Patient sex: F
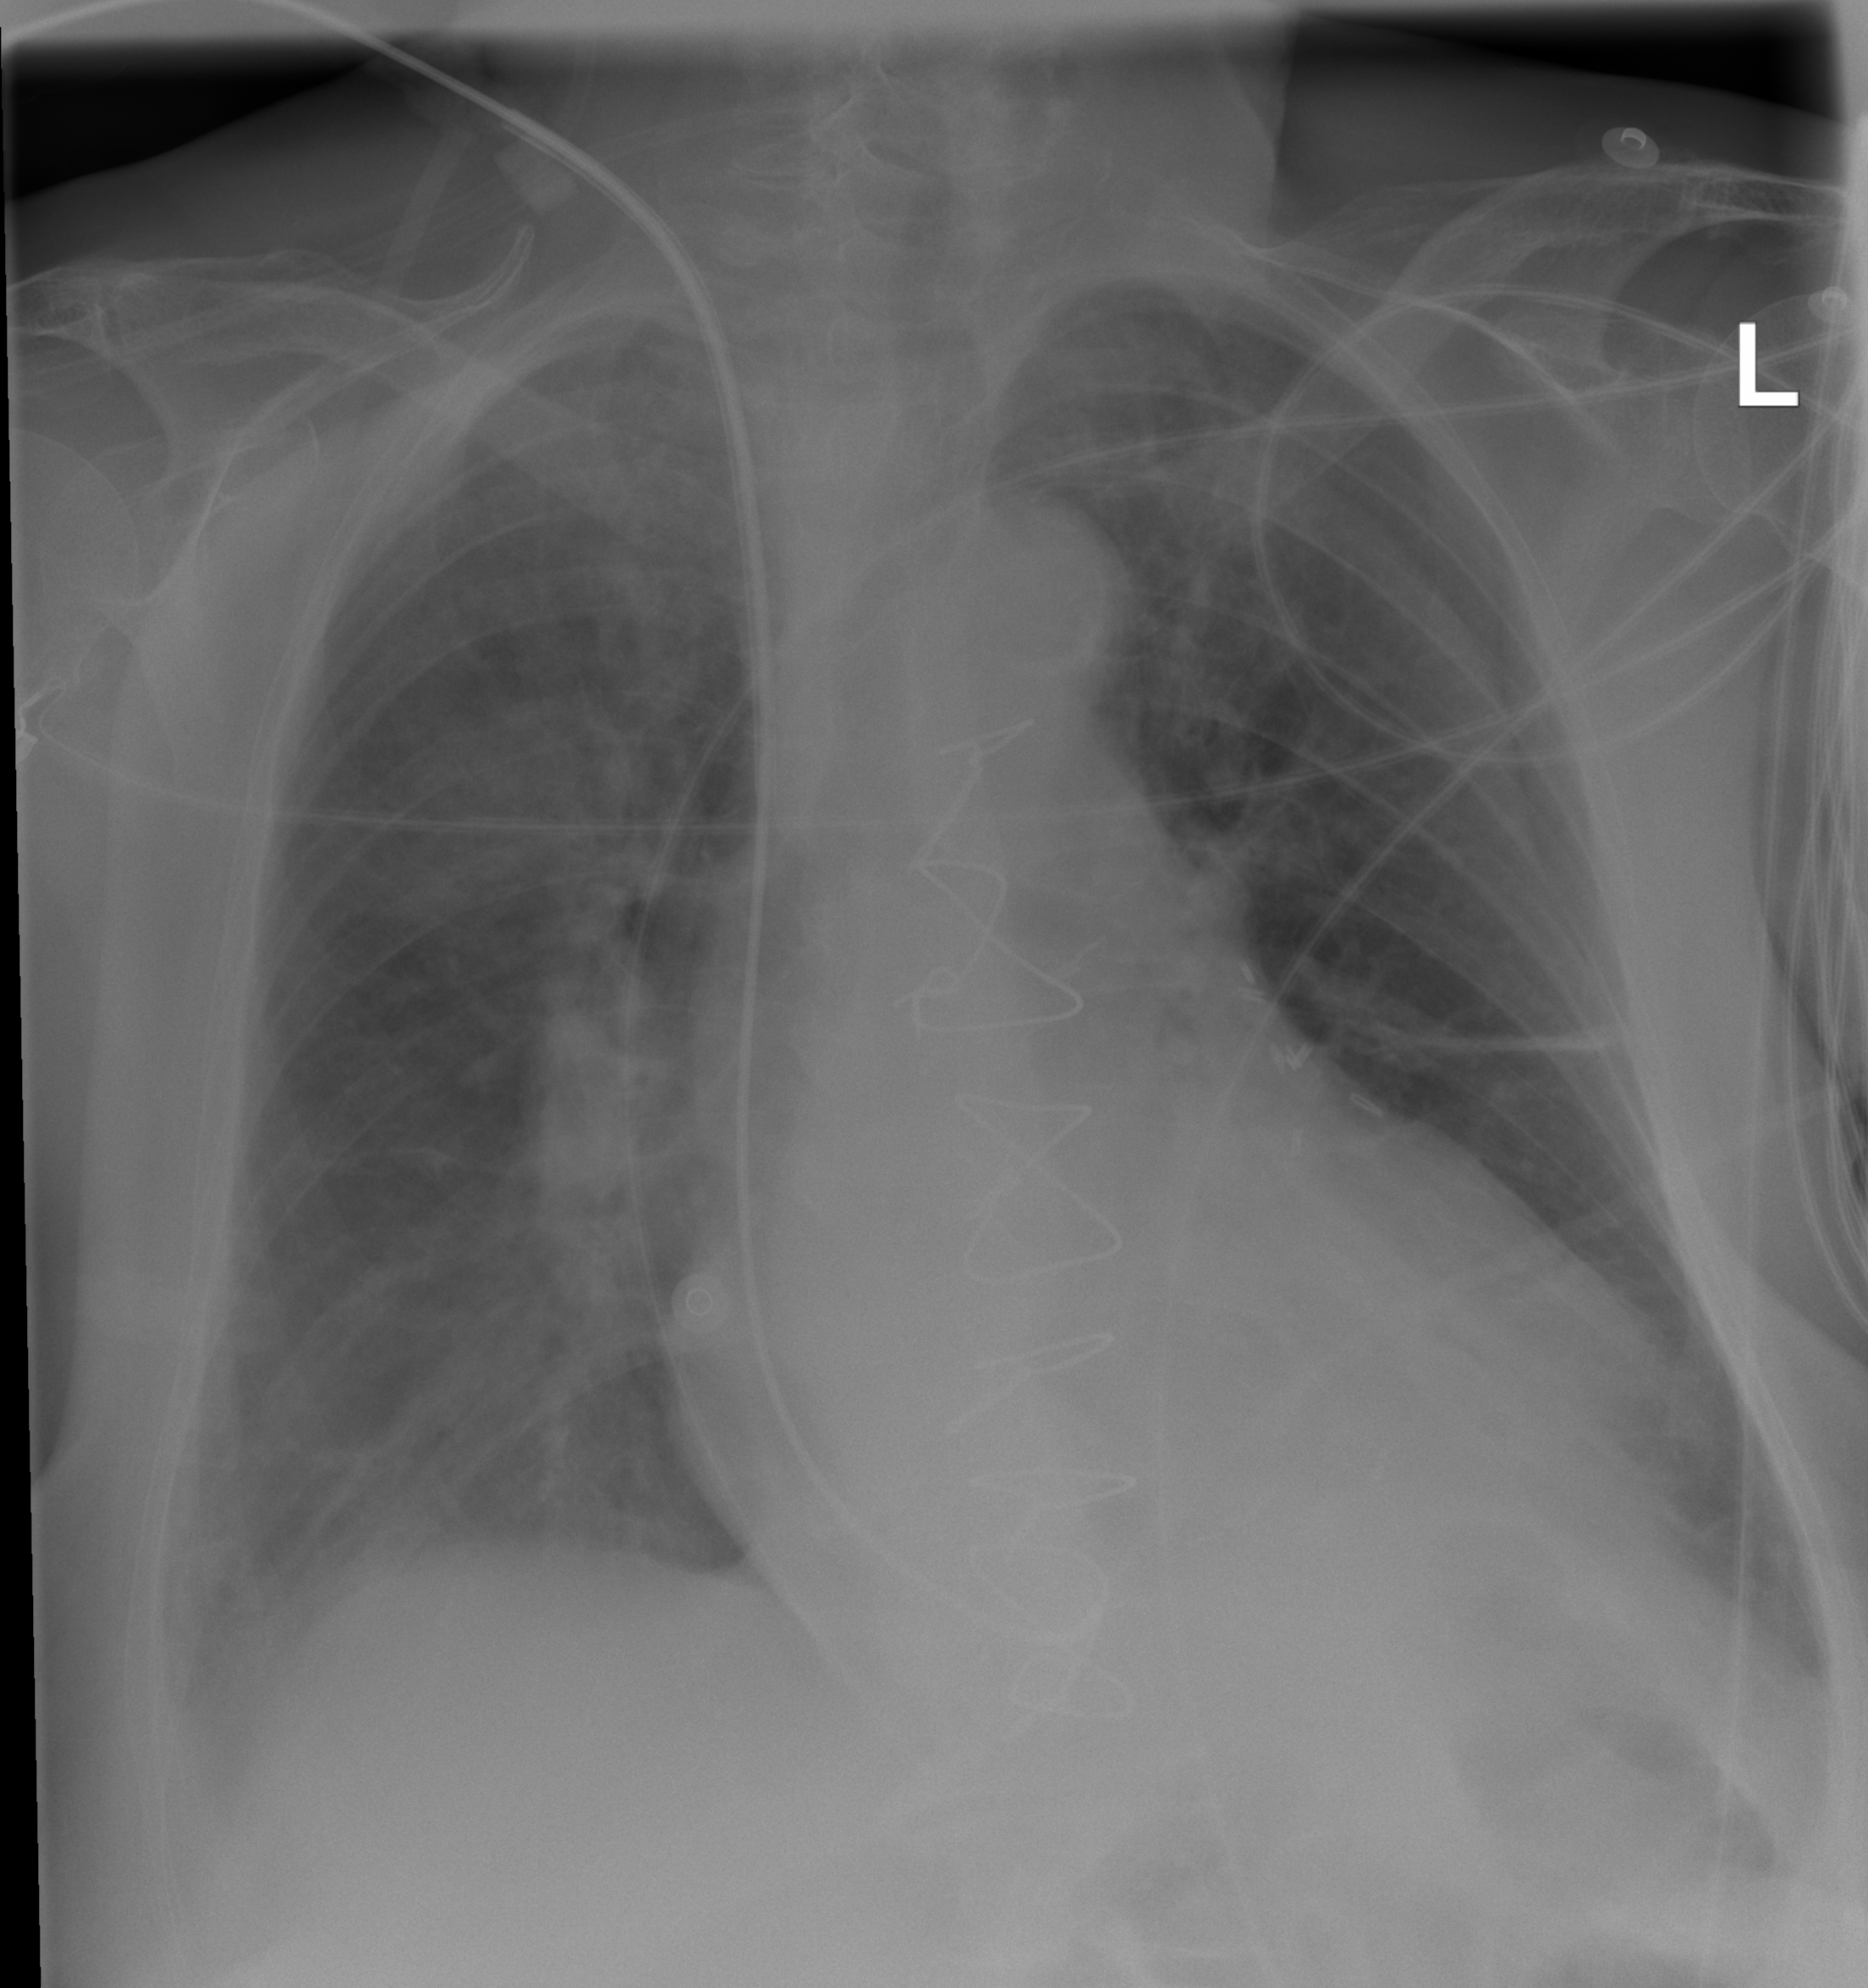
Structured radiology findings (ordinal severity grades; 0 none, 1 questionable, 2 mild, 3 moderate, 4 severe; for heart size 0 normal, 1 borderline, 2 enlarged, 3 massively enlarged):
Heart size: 0
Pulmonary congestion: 2
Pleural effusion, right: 2
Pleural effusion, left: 0
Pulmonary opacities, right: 2
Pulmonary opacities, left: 2
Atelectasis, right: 2
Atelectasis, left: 2